Question: In Excel 2013 I have a sheet containing a formatted table - Table1. The table has two columns, [Product Group] and [Product Name] :

Using VBA I have created a simple form containing two comboboxes, 'cbProductGroup' and 'cbProductName'.
'cpProductGroup' is filled using the RowSource property and an named ranged (=ProductGroupName). What I need is 'cbProductName' only to be filled with product names matching the product group from 'cbProductGroup', for instance choosing "Laptop" in 'cbProductGroup' should only produce a dropdown list containing the two Lenovo laptops.
Is this achievable somehow?
I solved the problem using the change event of the 'cbProductGroup' and adding the following code:
'''
Private Sub cbProductGroup_Change()
Me.cbProductName.Clear
Dim lastRow As Long
Dim shtInventory As Worksheet
Set shtInventory = Sheets("Inventory")
With shtInventory
lastRow = .Cells(.Rows.Count, "A").End(xlUp).Row
For i = 6 To lastRow
If Me.cbProductGroup = .Cells(i, "A") Then
Me.cbProductName.AddItem .Cells(i, "C")
End If
Next
End With
'''
Thank you all for providing valuable input and suggestions.
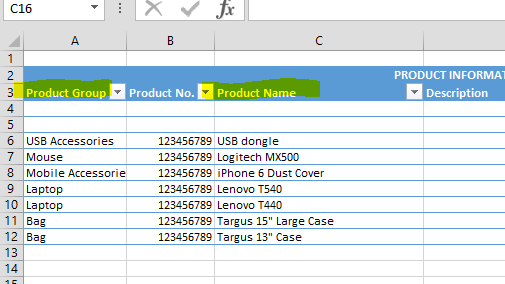
Answer: Yes, you want to empty then reload the CBProductName triggered by the onChange event of the cbProductGroup control. Google the code for using the combobox.add method to assign the values from the second column. You can also load the column 2 list to a collection to prevent loading duplicates.